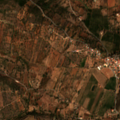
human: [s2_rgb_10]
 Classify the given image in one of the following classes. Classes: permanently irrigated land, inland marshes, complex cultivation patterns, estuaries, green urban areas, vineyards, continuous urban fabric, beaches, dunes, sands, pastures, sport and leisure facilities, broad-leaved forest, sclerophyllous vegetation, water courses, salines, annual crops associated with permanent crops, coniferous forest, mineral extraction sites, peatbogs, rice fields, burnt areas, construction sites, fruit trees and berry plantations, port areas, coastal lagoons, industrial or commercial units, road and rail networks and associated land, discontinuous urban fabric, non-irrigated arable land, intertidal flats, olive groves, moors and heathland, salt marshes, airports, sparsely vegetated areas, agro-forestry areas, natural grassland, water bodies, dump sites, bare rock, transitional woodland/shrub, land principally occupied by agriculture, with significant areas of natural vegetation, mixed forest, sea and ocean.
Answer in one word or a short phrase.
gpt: fruit trees and berry plantations, annual crops associated with permanent crops, complex cultivation patterns, sclerophyllous vegetation